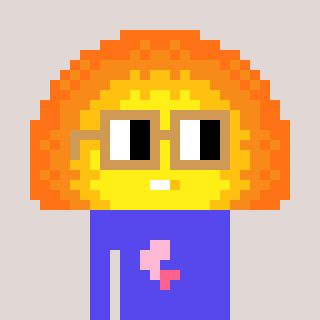
a pixel art character with square brown glasses, a sunset-shaped head and a computerblue-colored body on a warm background